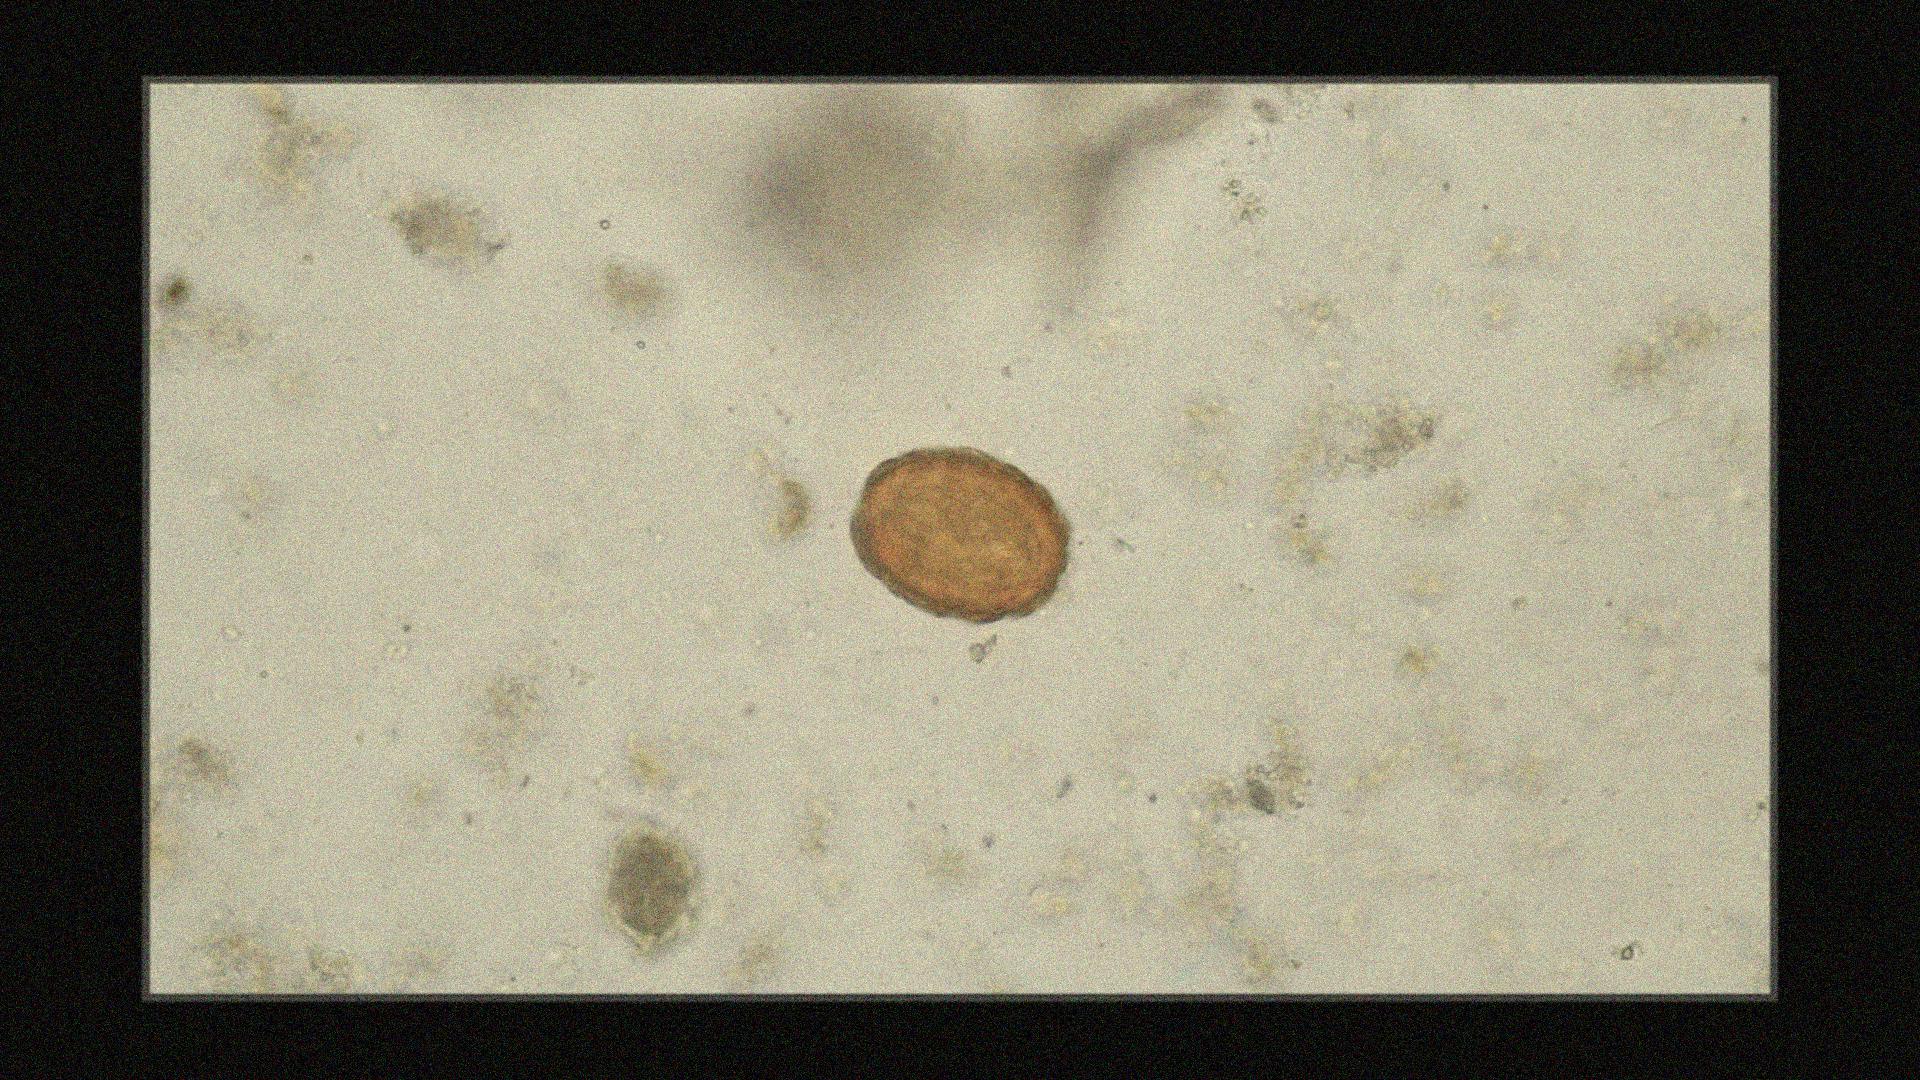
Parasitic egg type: Ascaris lumbricoides